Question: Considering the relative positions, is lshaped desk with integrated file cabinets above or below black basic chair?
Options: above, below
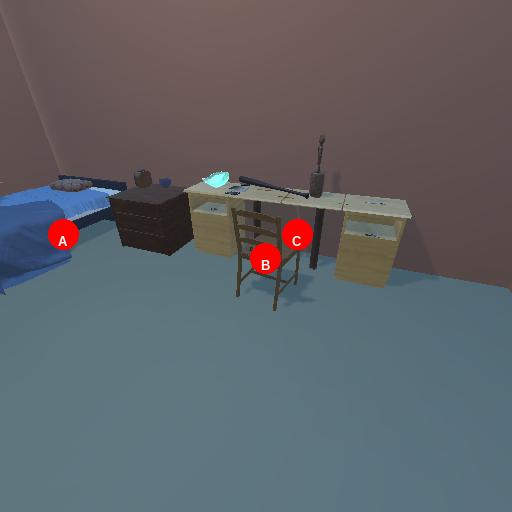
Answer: above